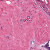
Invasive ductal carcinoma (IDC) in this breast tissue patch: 0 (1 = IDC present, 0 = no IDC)